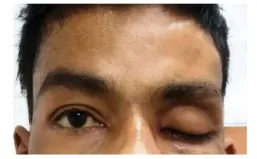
Left sided absence of forehead wrinkling, and ,left sided ptosis.
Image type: medical_photograph (other_medical_photograph)